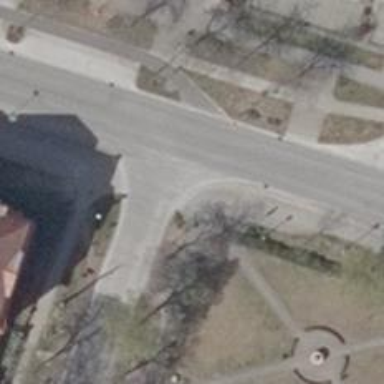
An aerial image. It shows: Sidewalk along the footway.